Interaction volume radius: 5 \u00c5
Interaction volume height: 30 \u00c5
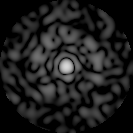
Disorder parameter: 0.8593